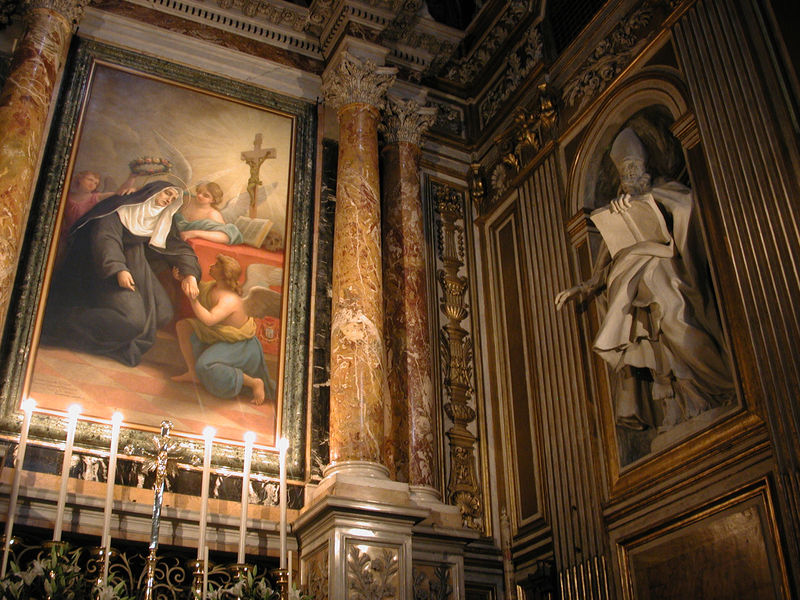
Titel: S. Rita da Cascia
Künstler: Carlo Fontana
Standort: Rom, S. Rita da Cascia (EU - I - Latium)
Schlagwörter: flügel, gemälde, mann, finger, frau, licht, marmor, schmuck, säule, säulen, rosen, rot, bart, barock, bibel, falten, rahmen, schädel, stein, bild, kirche, gewand, gold, innen, krone, engel, skulptur, statue, ecke, italien, bischof, verzierung, wandmalerei, kerze, kerzen, stuck, knie, leuchten, foto, buch, kreuz, strahlen, fliesen, knien, nonne, beten, schwester, kranz, altar, kathedrale, heiligenschein, totenkopf, beleuchtet, jesus, kreuzigung, knieen, krönung, kapelle, blumenkranz, kruzifix, mitra, heilige, ordensschwester, prunk, jünger, maria, madonna, rosenkranz, anbetung, skultpur, apostel, krönen